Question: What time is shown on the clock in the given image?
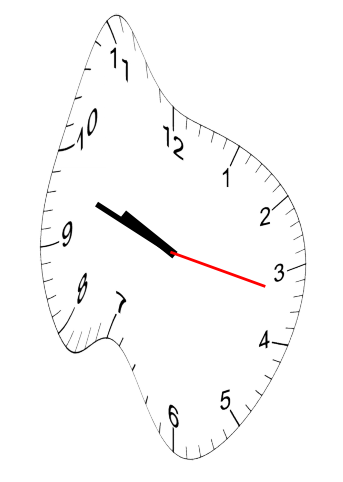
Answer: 09:48:17